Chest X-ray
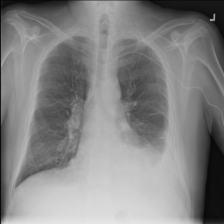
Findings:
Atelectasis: negative
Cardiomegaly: negative
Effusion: positive
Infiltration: negative
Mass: negative
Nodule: negative
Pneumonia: negative
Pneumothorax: negative
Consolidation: negative
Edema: negative
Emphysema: negative
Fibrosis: negative
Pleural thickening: negative
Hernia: negative